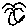
Label: bird